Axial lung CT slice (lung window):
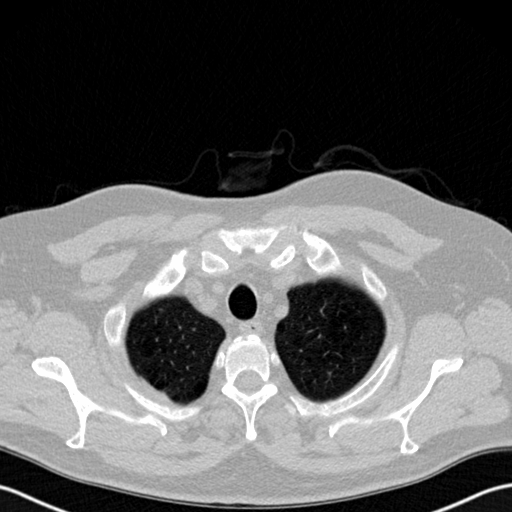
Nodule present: no